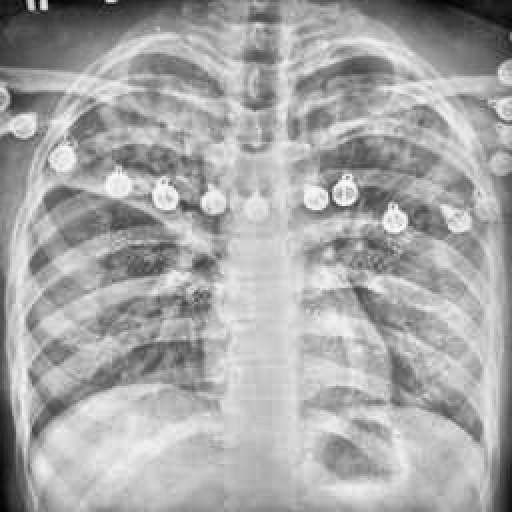
Finding: TUBERCULOSIS